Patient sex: M
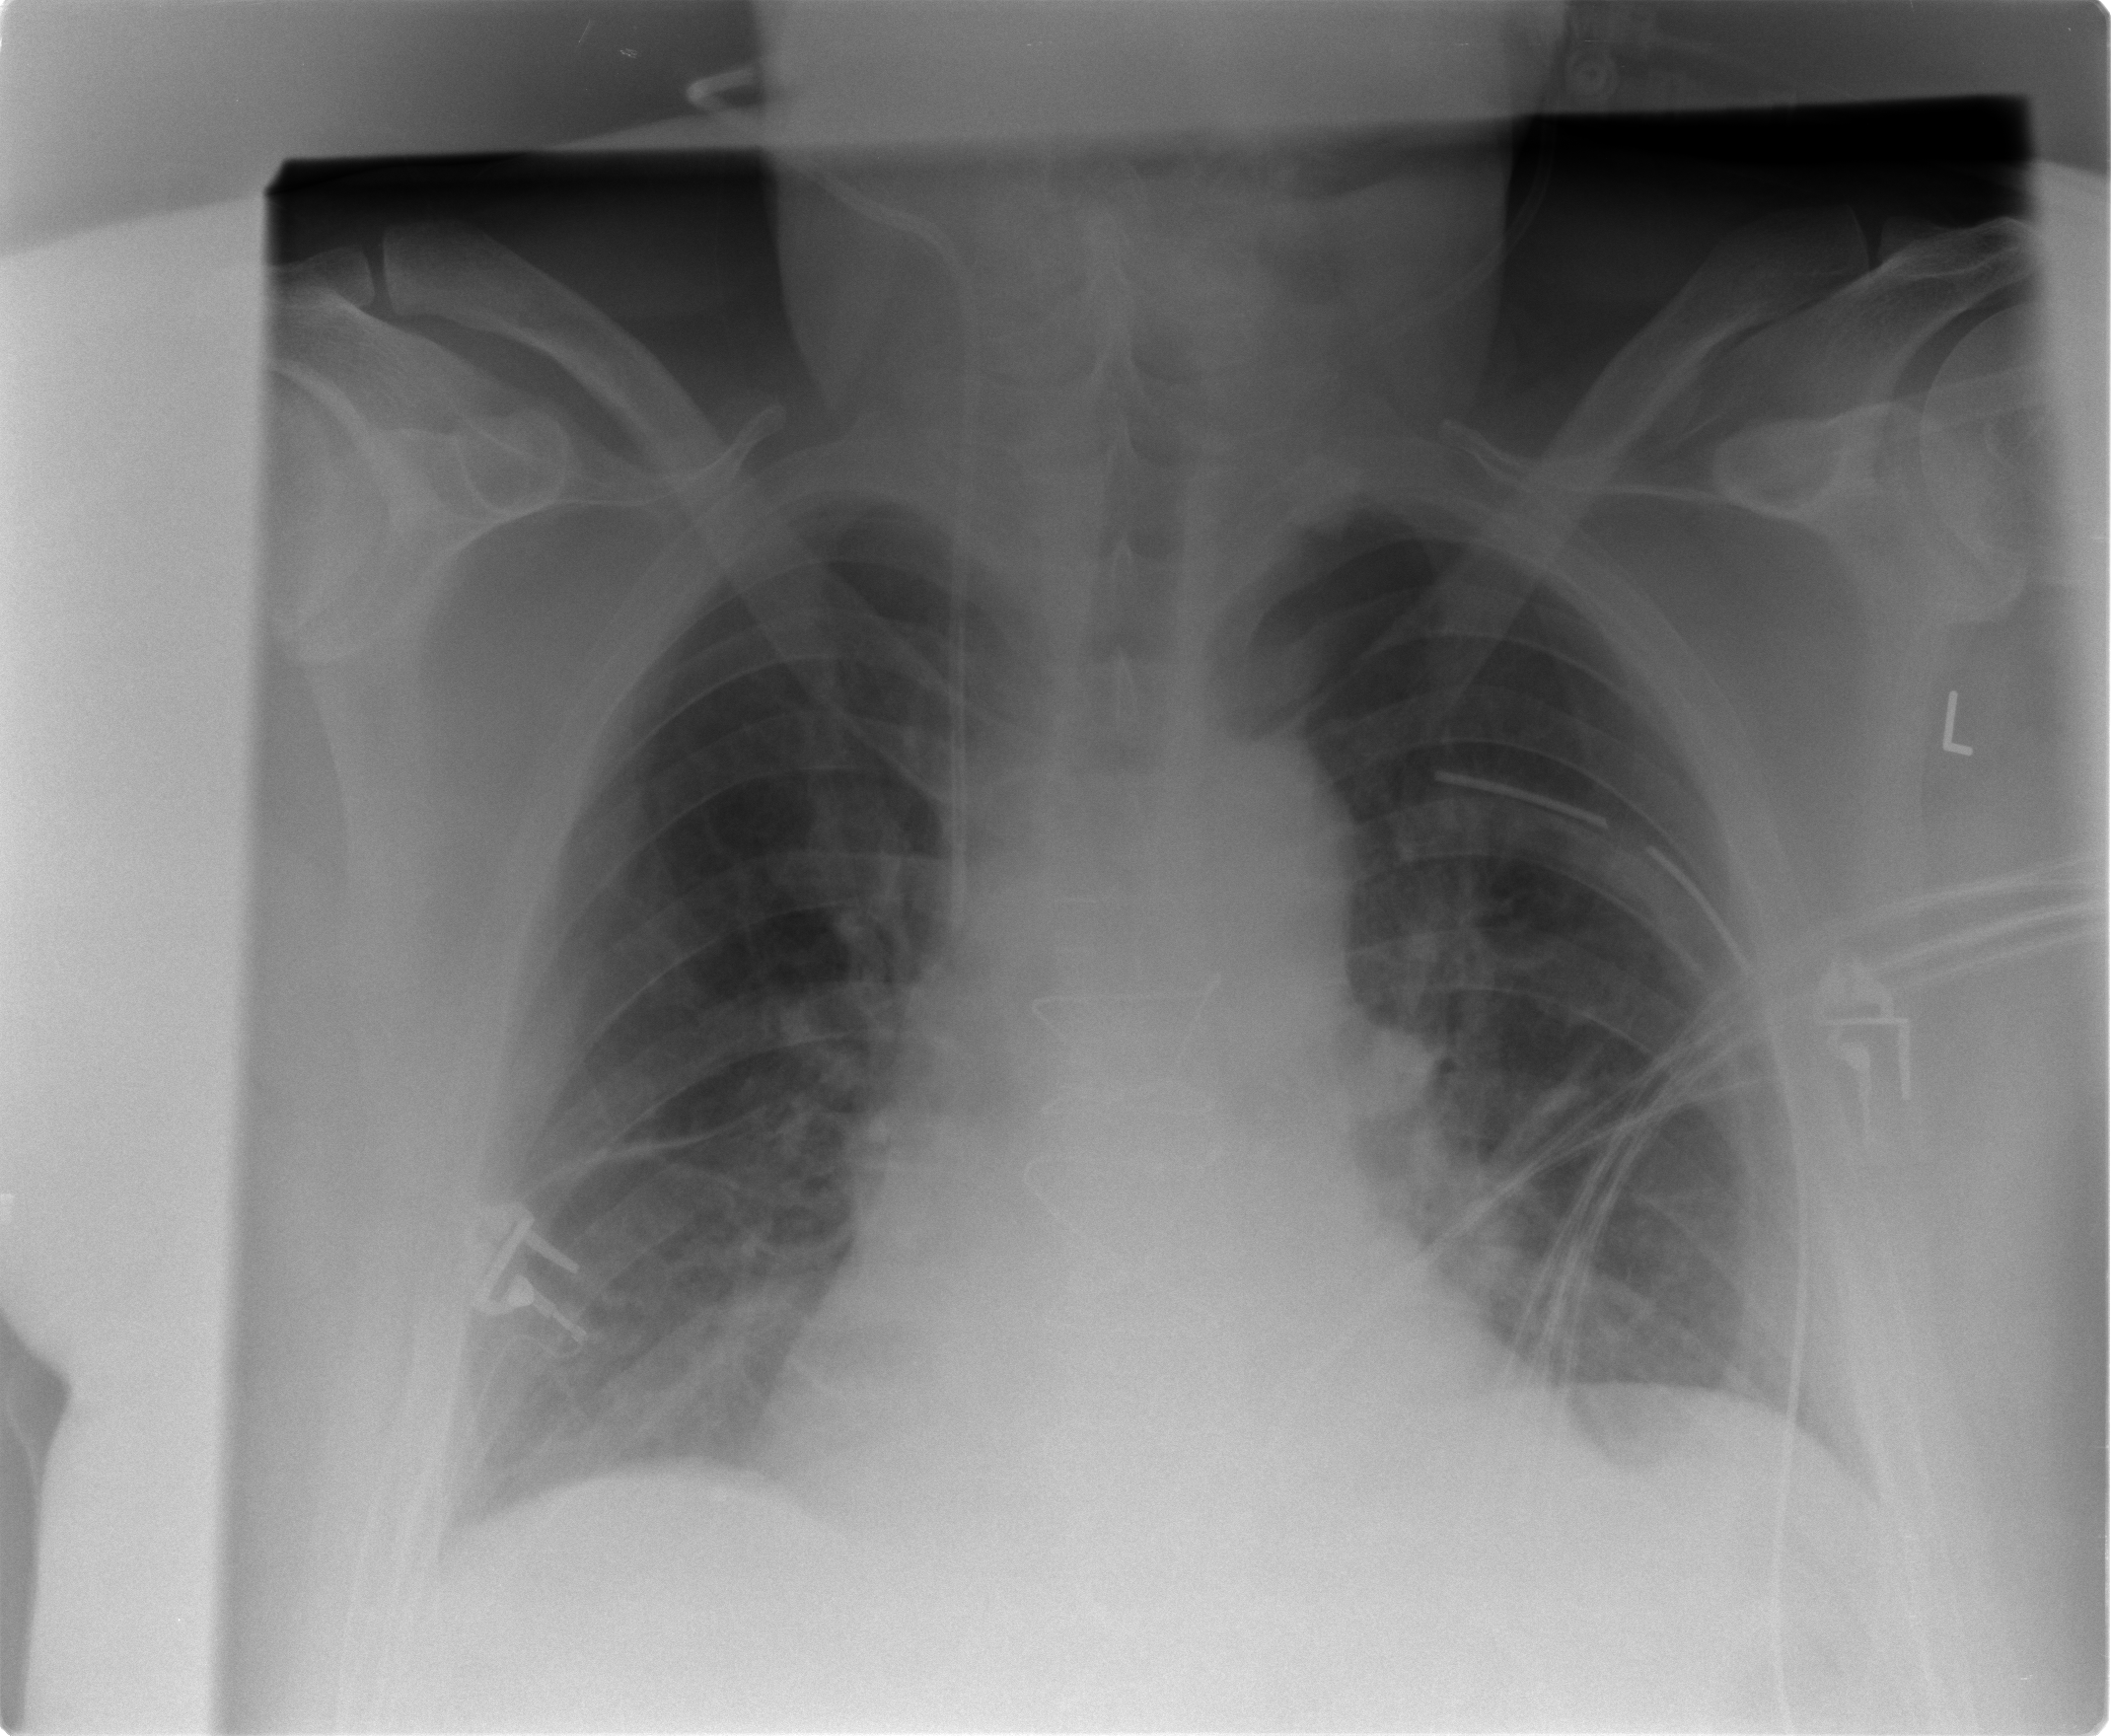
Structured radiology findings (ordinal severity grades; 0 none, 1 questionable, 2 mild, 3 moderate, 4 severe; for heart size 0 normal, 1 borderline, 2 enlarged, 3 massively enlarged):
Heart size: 1
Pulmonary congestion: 1
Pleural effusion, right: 0
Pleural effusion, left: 0
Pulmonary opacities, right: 0
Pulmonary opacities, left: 0
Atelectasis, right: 2
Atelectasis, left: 2